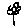
Label: flower